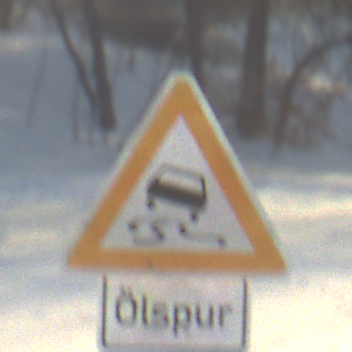
Verkehrszeichen: SchleuderOderRutschgefahr
Zusatzzeichen unten: HinweiseAufGefahrenDurchVerbaleAngabe1
Umgebung: Outdoor, Suburban
Tageszeit: MorningAfternoon
Wetter: PartlyCloudy
Licht: Natural
Jahreszeit: NotSpecified
Kontrast: HighContrast